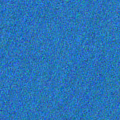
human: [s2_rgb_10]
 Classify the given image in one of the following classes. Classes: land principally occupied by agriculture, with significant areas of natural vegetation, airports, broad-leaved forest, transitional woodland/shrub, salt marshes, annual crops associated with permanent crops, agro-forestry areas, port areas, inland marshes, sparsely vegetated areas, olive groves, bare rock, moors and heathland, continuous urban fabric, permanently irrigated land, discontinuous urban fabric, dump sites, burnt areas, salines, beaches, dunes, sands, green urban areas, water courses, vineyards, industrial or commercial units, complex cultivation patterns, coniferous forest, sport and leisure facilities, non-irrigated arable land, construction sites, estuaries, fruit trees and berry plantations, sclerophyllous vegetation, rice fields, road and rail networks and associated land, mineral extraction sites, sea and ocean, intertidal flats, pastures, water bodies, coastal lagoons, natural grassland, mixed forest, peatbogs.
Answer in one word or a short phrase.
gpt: sea and ocean